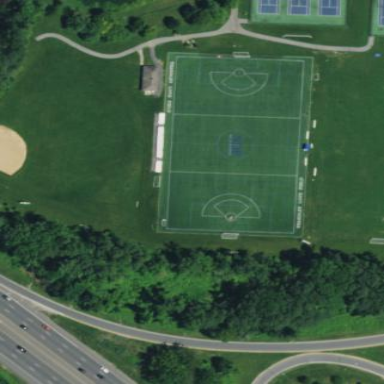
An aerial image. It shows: Multi-sport pitch for leisure and various sports activities.